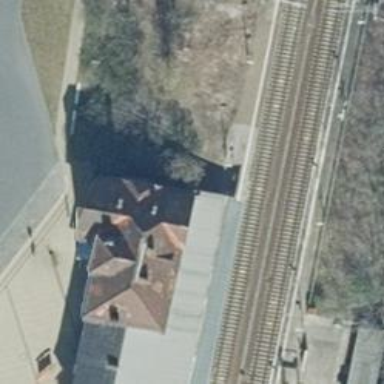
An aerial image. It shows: Train station building.